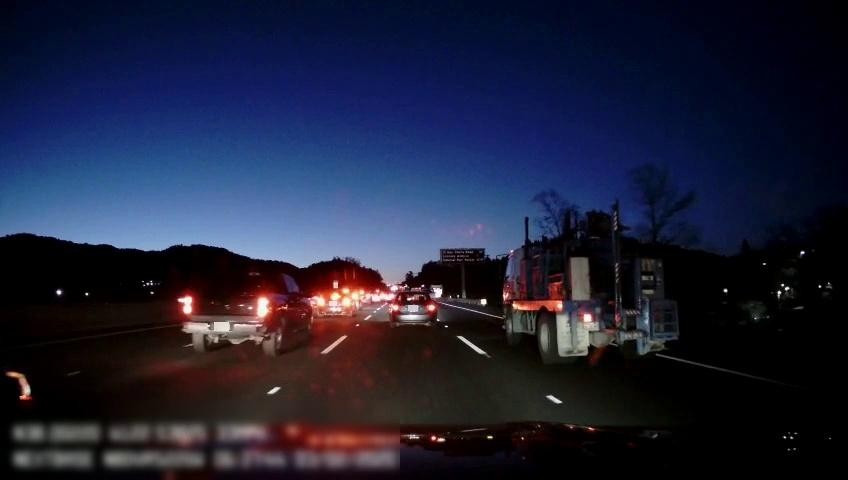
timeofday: Night
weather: Other
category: Drivable Space
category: Vehicles | Other LV
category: Vehicles | Truck
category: Vehicles | Car
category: Vehicles | Car
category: Vehicles | Car
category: Vehicles | Car
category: Lanes | Alternate Lane
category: Lanes | Current Lane
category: Lanes | Current Lane
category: Lanes | Alternate Lane
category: Lanes | Alternate Lane
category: Traffic | Signs